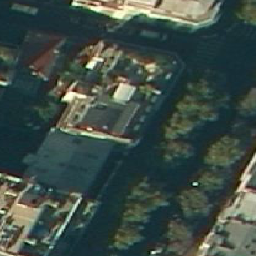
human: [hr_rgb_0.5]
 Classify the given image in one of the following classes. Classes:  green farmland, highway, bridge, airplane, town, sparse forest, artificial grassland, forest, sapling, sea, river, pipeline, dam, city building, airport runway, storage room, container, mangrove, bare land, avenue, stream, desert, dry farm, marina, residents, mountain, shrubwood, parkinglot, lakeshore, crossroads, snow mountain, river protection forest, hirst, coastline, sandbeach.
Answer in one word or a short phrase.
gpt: city building